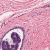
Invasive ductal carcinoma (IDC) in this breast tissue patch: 0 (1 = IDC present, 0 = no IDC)